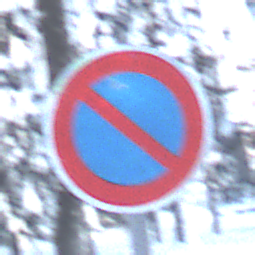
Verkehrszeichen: EingeschraenktesHalteverbot
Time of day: MorningAfternoon
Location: Outdoor (Nature)
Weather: Clear
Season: Winter
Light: Natural